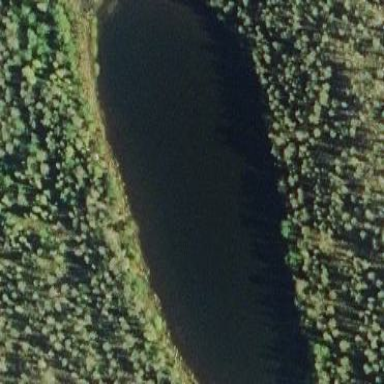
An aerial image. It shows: Serene pond surrounded by nature.